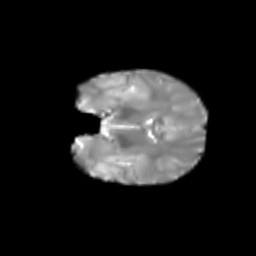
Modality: T2w
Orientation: coronal
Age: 6
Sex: male
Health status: healthy